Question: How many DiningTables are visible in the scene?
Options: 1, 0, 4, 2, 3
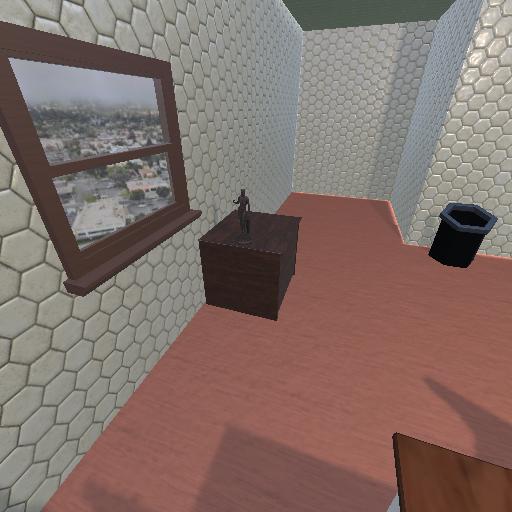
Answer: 1